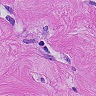
Metastatic tissue present: yes